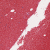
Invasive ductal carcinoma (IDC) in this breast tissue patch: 0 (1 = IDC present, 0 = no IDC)